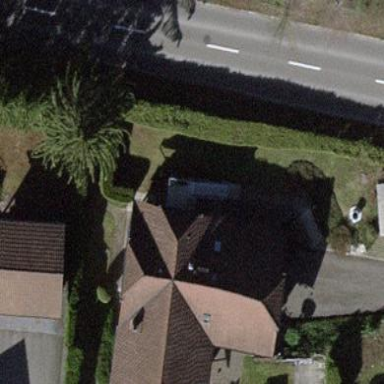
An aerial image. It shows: Detached building.